【题型】解答题　【知识点】解析几何　【难度】easy
已知圆的方程为 $x^2+y^2=9$，过点 $P(4,2)$ 作直线 $l$ 交圆于 $A,B$ 两点．

(1) 当直线 $l$ 的斜率为1时，求弦 $AB$ 的长；

(2) 当直线 $l$ 的斜率变化时，求动弦 $AB$ 的中点 $Q$ 的轨迹方程．
【解答】
\textbf{【答案】}
(1) $2\sqrt{7}$

(2) $(x-2)^2+(y-1)^2=5$，其中 $x<\frac{18+3\sqrt{11}}{10}$，$y<\frac{9+6\sqrt{11}}{10}$．

\vspace{0.3cm}

\textbf{【知识点】} 求平面轨迹方程、圆的弦长与中点弦

\vspace{0.3cm}

\textbf{【分析】}
(1) 由点斜式表示此时直线 $l$ 的方程，利用弦长公式计算即可；

(2) 根据几何性质判定 $Q$ 的轨迹即可．

\vspace{0.3cm}

\textbf{【详解】}
(1) 直线 $l$ 的斜率为1时，此时过 $P$ 的直线可表示为：$y-2=x-4$，

设圆心到的距离为$d$,圆的半径为$r$，则 $AB=2\sqrt{r^2-d^2}$．

由题意可得$r=3$，$d=\frac{|0-4+2-0|}{\sqrt{2}}=\sqrt{2}$，所以 $AB=2\sqrt{9-2}=2\sqrt{7}$．

\vspace{0.3cm}

(2)

如图所示，根据垂径定理，易知$AB$中点$Q$与$O$的连线垂直于$AB$，即可得$Q$在以$OP$为直径的圆上，同时$Q$应在圆$x^2+y^2=9$内，即圆弧$\overset{\frown}{FG}$．

设圆心为$C$，则$C(2,1)$，$OP=\sqrt{4^2+2^2}=2\sqrt{5}$，则$Q$在$(x-2)^2+(y-1)^2=5$上，与$x^2+y^2=9$联立可得$G\left(\frac{18-3\sqrt{11}}{10},\frac{9+6\sqrt{11}}{10}\right)$、$F\left(\frac{18+3\sqrt{11}}{10},\frac{-9+6\sqrt{11}}{10}\right)$

故$Q$轨迹方程为$(x-2)^2+(y-1)^2=5$，其中 $x<\frac{18+3\sqrt{11}}{10}$，$y<\frac{9+6\sqrt{11}}{10}$．
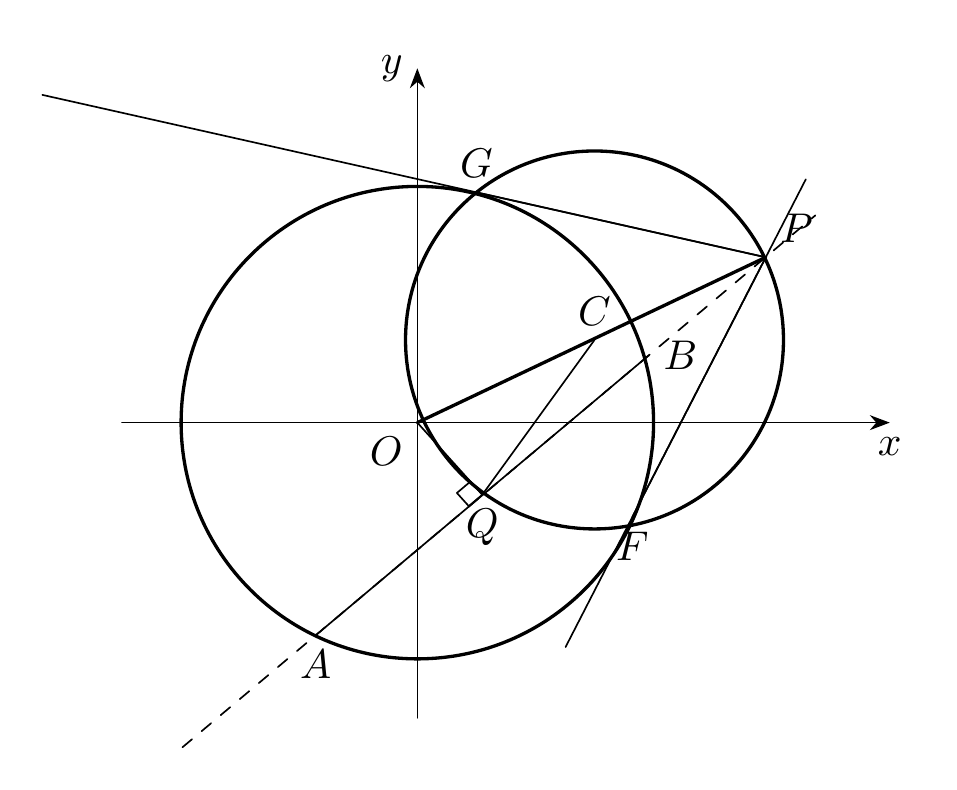